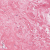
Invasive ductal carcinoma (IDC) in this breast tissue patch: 0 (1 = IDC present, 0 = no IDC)